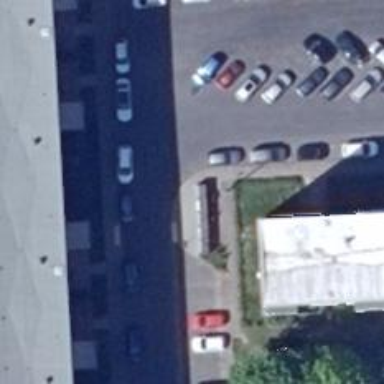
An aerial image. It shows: Sidewalk.